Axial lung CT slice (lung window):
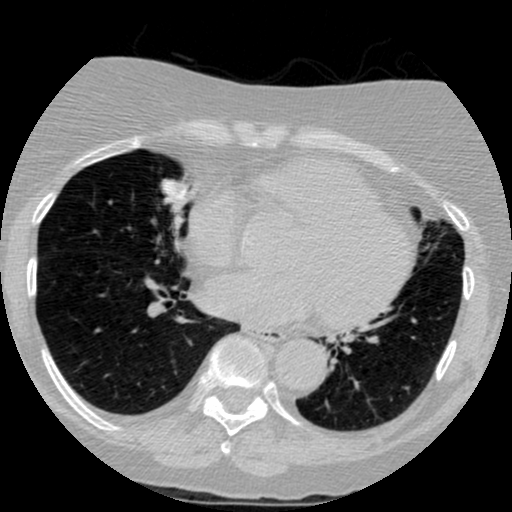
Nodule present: yes
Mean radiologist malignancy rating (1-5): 3.25